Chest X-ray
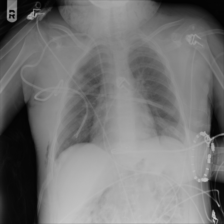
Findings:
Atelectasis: negative
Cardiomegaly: negative
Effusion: negative
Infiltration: negative
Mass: negative
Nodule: negative
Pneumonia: negative
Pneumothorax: negative
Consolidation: negative
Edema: negative
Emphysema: positive
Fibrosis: negative
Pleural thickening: negative
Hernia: negative